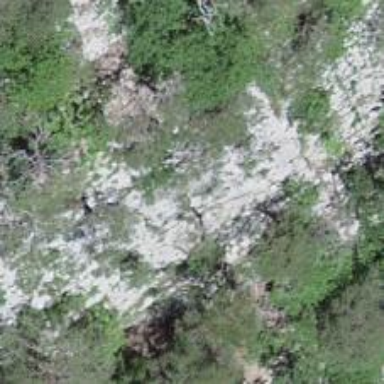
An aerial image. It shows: Cliff in nature.